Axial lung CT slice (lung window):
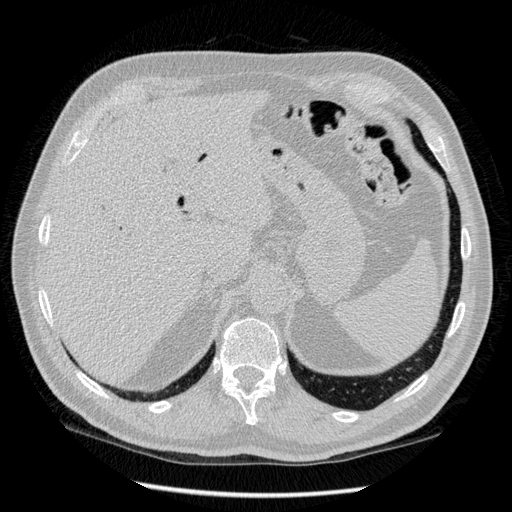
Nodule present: no